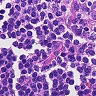
Metastatic tissue present: no